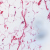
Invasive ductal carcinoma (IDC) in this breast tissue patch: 0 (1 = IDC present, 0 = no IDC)